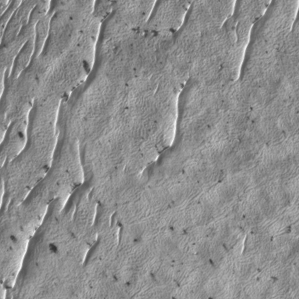
Label: frost